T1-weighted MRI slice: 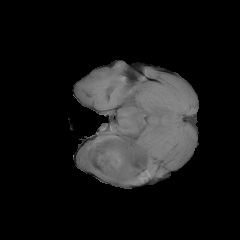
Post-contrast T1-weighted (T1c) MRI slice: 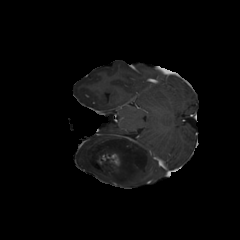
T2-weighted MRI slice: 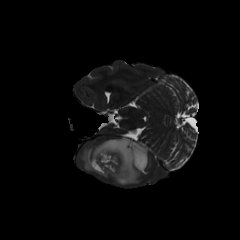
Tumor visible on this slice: yes